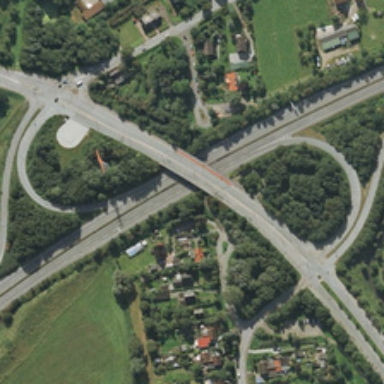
A viaduct near the village in the shape of figure of eight is decorated by dense jungle .